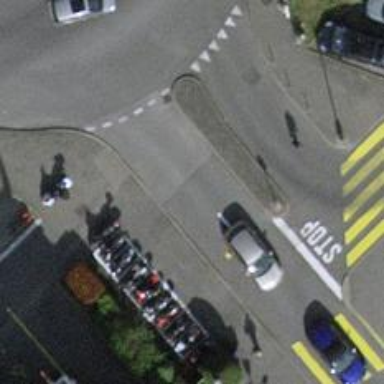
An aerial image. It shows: Bicycle parking area with asphalt surface.